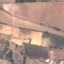
Land use / land cover: PermanentCrop